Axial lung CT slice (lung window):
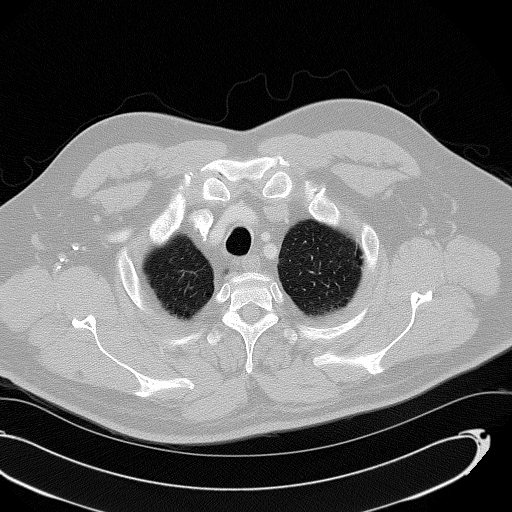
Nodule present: no